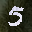
Label: 5